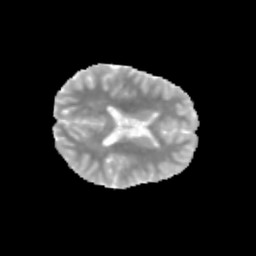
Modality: MD
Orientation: axial
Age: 11
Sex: male
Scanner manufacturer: siemens
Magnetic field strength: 3 T
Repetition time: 3.8 s
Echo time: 0.07 s